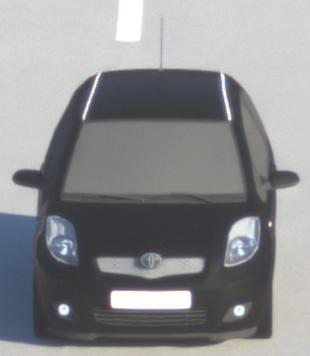
Make: Toyota
Model: Yaris 1.0
Detailed model: Yaris (XP13)
Model produced from: 2011/10
Model produced until: 2014/08
Doors: 3
Color: black
Road condition: dry road
Daytime: sunrise or sunset
Contrast: medium contrast